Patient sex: M
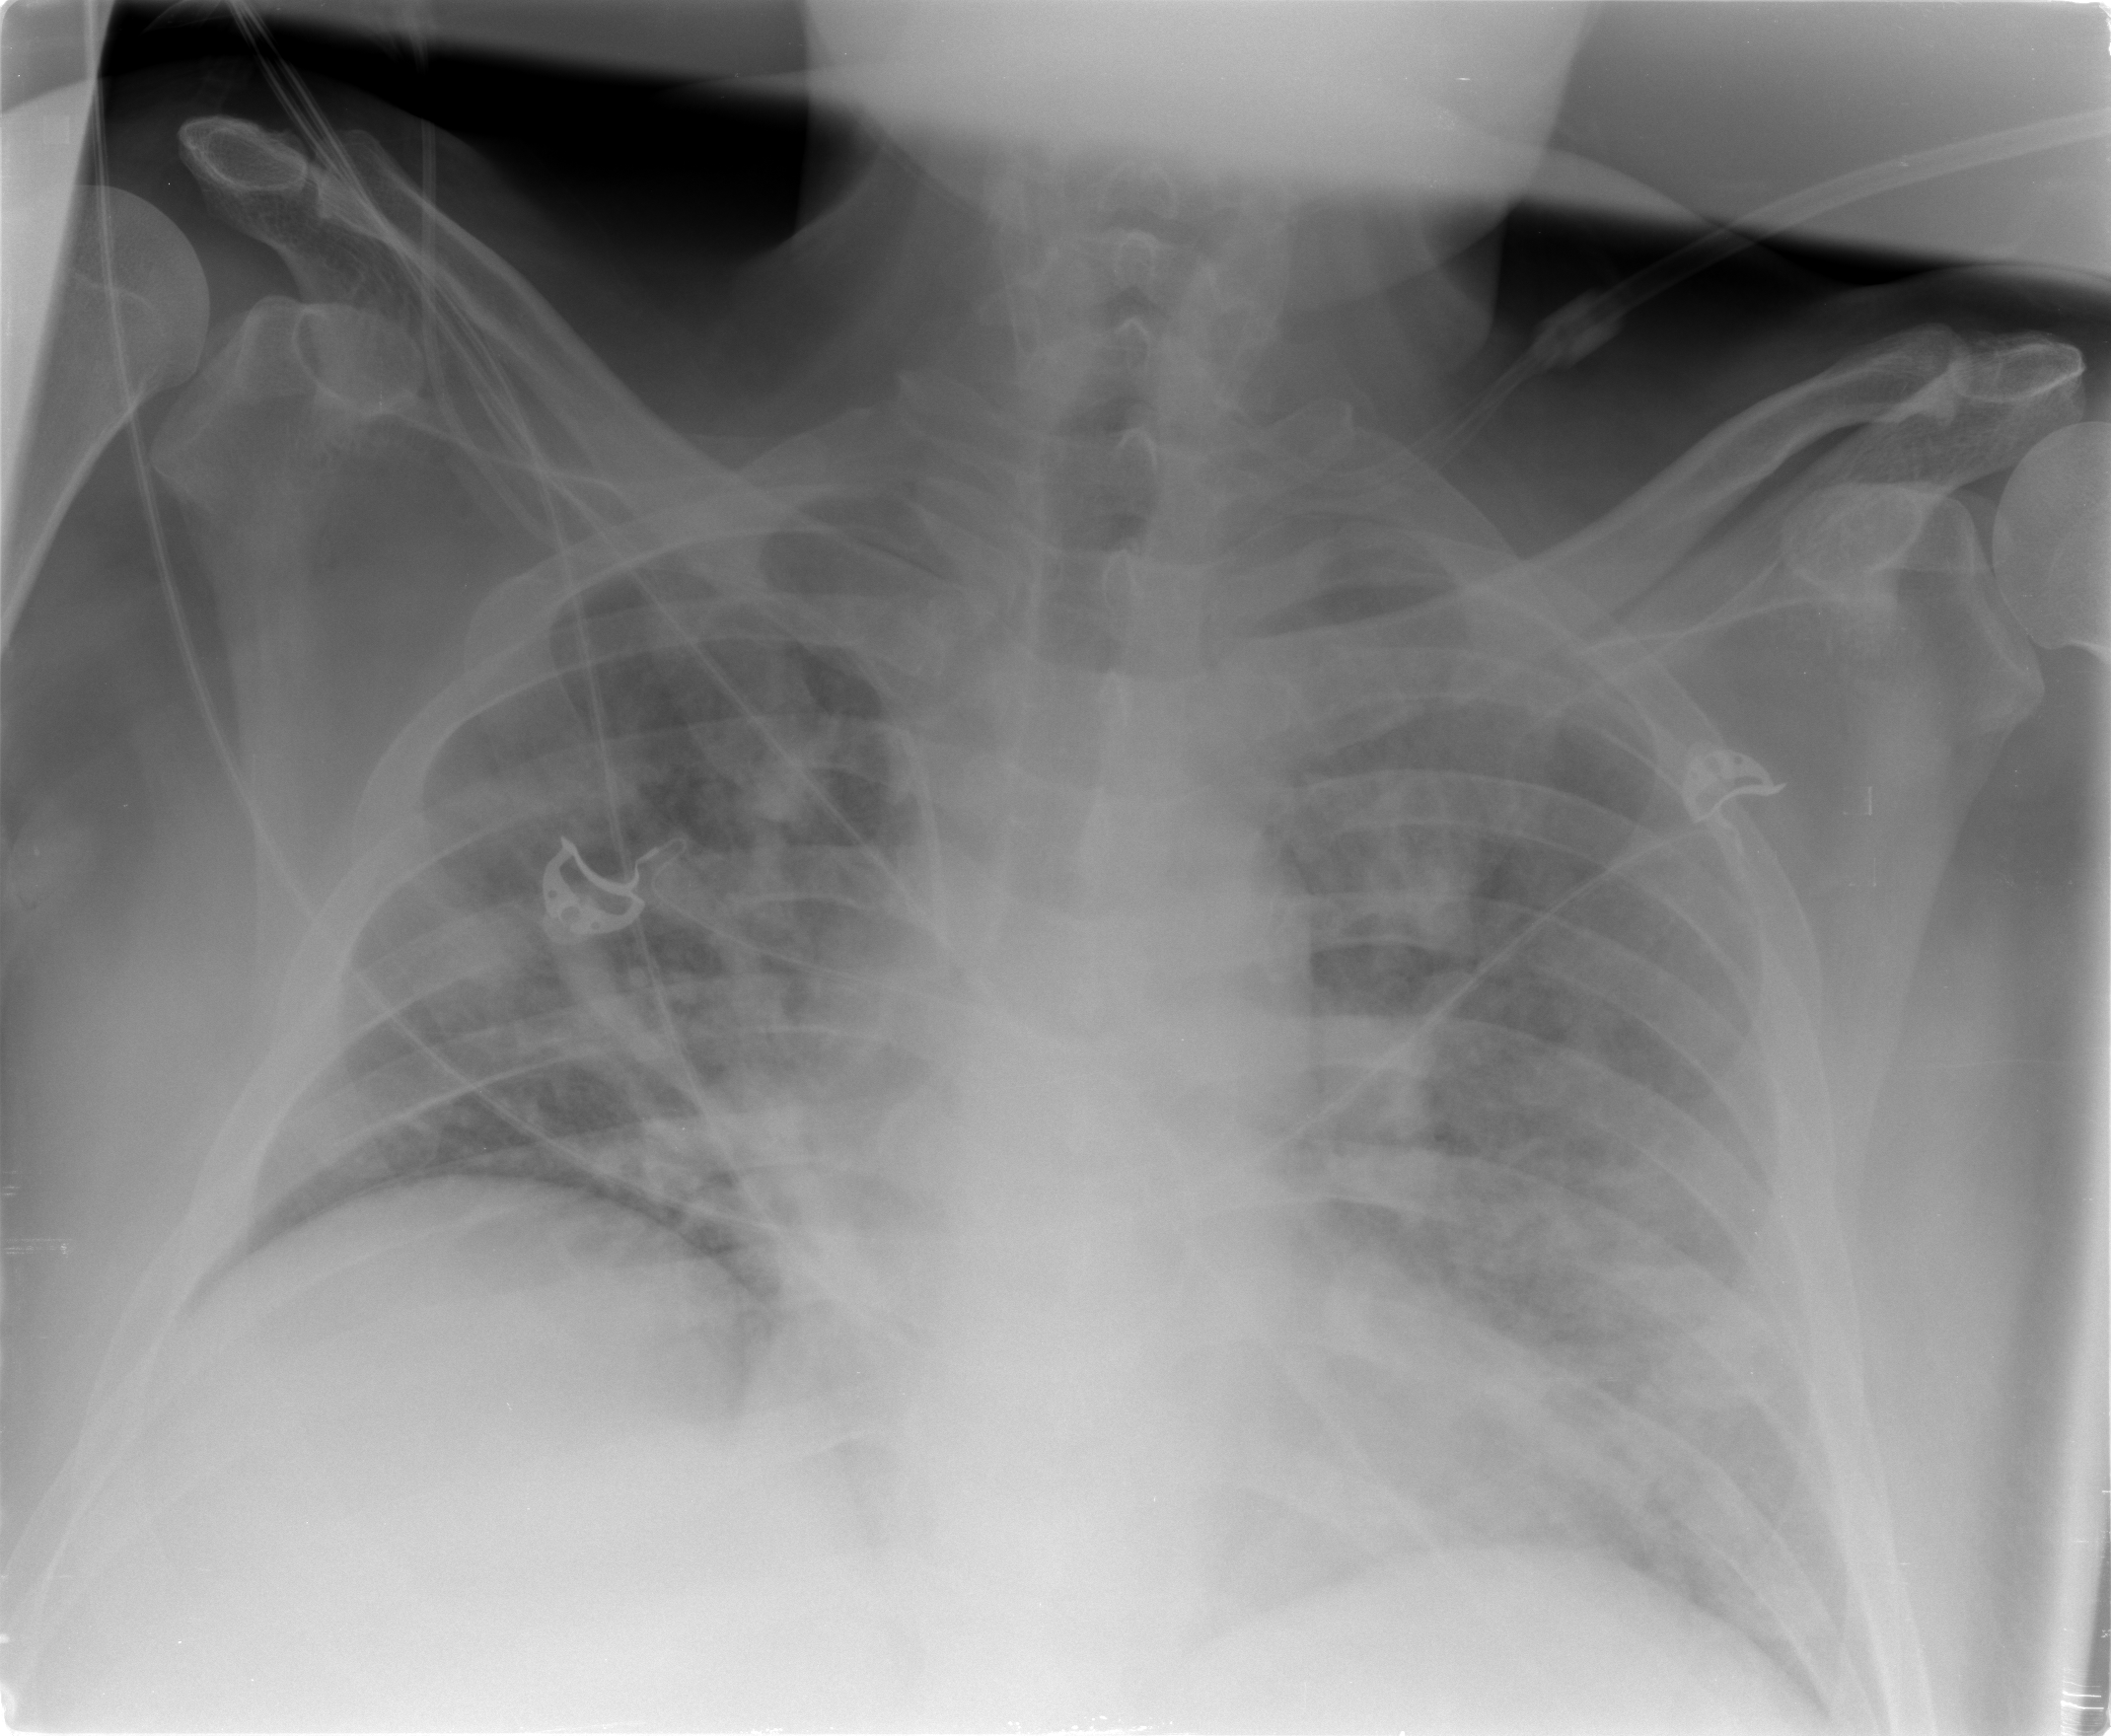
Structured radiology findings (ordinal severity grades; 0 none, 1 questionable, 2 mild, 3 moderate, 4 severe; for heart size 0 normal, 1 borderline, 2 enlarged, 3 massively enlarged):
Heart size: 0
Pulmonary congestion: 0
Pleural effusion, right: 0
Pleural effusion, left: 0
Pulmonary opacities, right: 3
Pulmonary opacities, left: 3
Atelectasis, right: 3
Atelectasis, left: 3